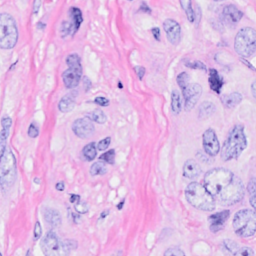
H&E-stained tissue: Breast